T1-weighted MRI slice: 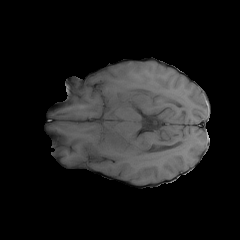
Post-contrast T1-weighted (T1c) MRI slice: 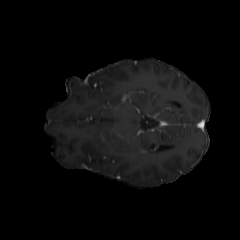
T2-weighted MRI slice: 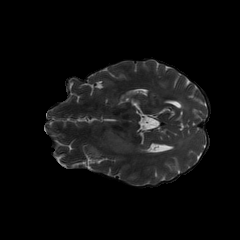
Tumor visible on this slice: yes